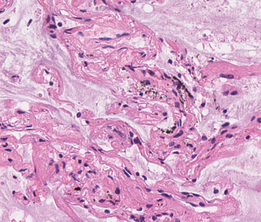
Tumor epithelial tissue: no
Tumor-associated stroma tissue: no
Normal tissue: yes